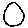
Label: circle